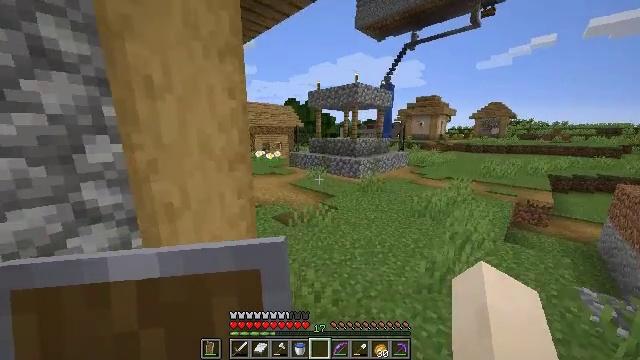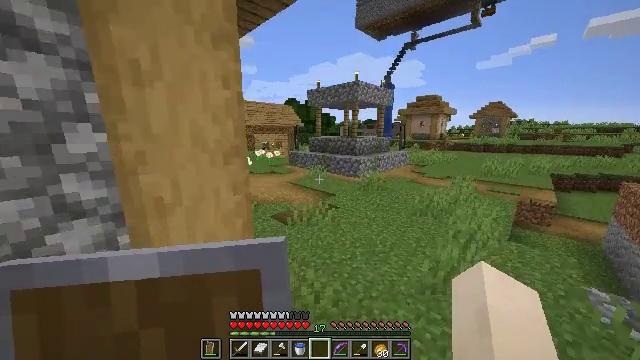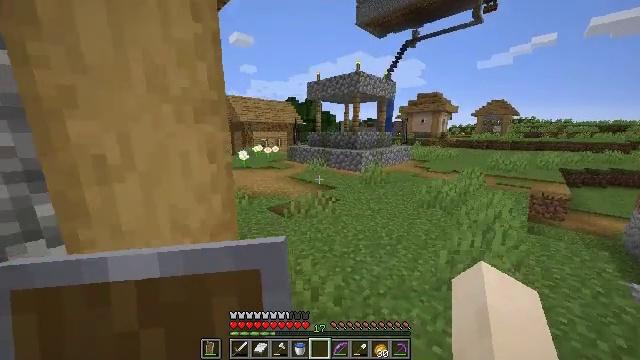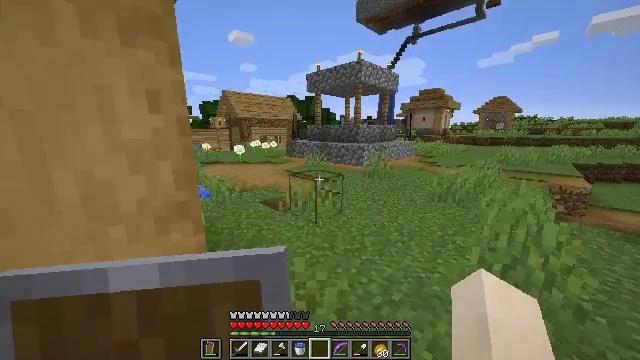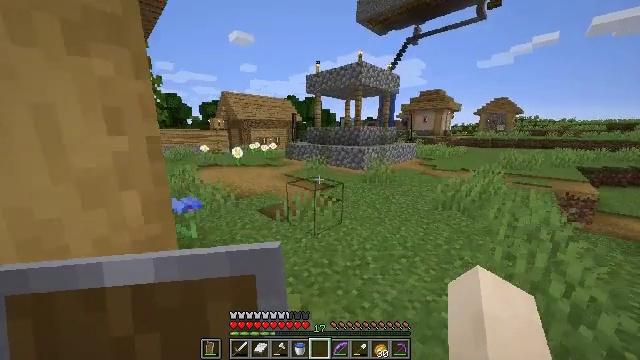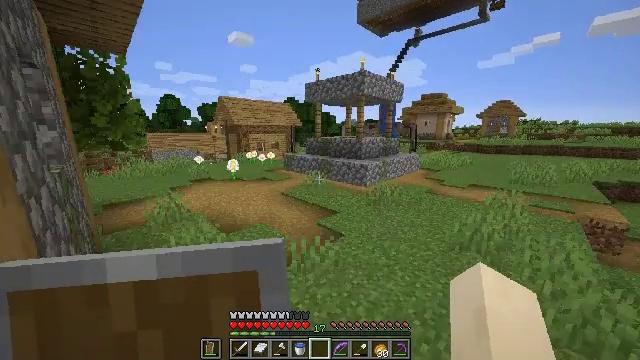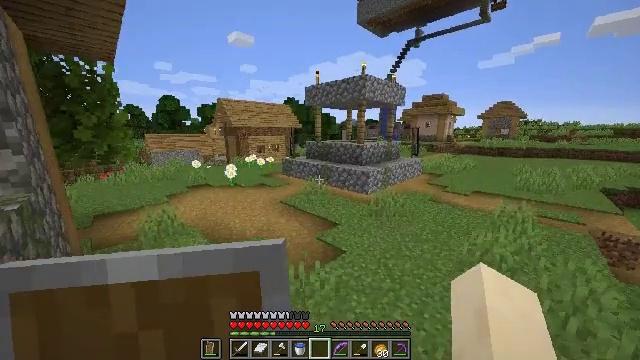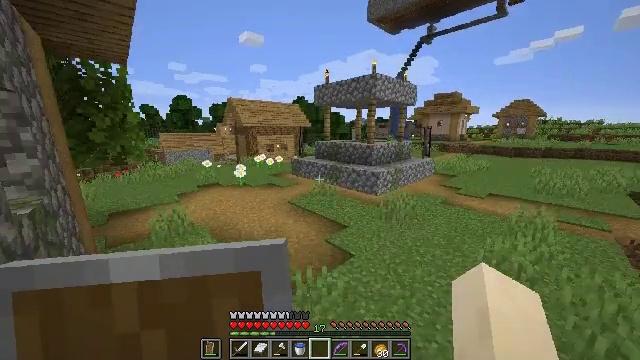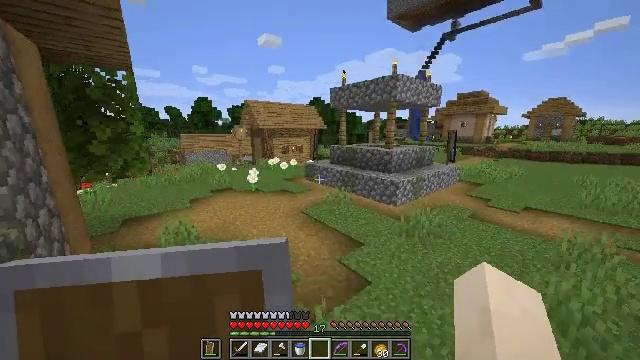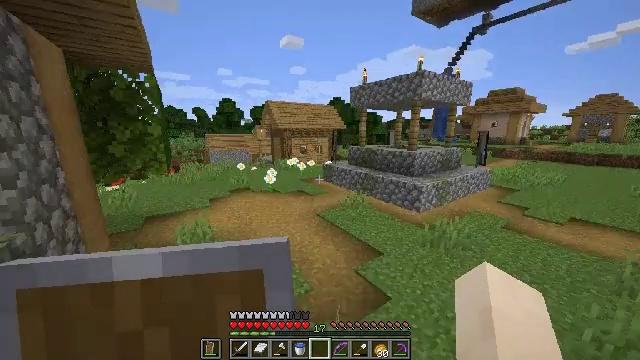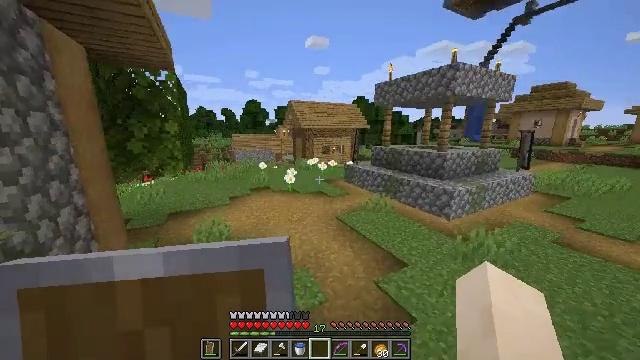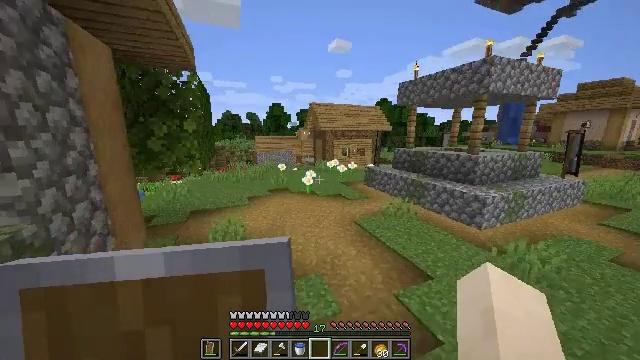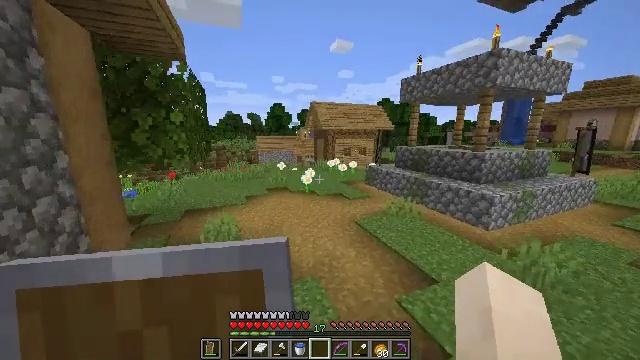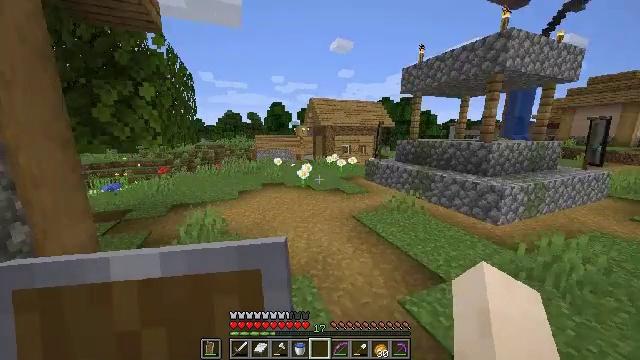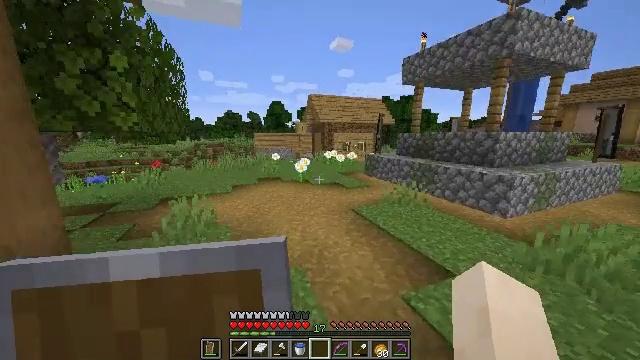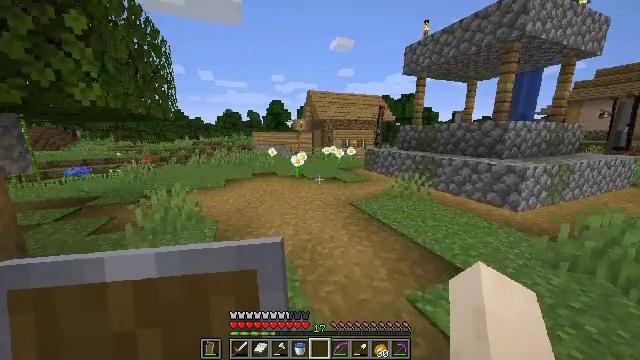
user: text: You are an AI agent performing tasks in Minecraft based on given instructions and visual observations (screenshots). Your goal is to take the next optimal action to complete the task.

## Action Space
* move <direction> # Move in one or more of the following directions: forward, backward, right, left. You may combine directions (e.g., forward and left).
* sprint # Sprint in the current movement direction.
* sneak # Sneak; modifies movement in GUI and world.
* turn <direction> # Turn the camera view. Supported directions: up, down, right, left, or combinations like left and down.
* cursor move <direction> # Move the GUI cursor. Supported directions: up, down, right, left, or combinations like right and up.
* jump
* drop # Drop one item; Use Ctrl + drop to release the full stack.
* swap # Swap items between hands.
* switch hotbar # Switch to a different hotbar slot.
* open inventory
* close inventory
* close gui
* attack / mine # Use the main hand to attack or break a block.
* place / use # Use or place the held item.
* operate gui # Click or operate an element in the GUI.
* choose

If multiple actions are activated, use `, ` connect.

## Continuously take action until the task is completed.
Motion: motion action
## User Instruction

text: Gather sand from the desert.
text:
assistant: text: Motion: move forward, jump
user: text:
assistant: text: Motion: move forward, jump
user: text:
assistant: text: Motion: move forward, jump
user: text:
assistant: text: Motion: move forward, jump
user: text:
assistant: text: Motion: move forward, jump
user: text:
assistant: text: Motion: move forward, jump
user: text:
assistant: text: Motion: move forward, turn left, jump
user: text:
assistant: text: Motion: move forward, turn left, jump
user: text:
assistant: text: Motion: move forward, turn left, jump
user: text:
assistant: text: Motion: move forward, turn left, jump
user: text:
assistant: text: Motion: move forward, turn left, jump
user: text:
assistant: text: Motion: move forward, jump
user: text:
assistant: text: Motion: move forward, jump
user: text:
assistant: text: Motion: move forward, jump
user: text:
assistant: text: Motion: move forward, jump
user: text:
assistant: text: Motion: move forward, jump
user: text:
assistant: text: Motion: move forward, jump
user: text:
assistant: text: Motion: move forward, jump
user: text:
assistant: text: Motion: move forward, jump
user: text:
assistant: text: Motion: move forward, jump
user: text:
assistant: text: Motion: move forward, jump
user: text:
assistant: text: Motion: move forward, jump
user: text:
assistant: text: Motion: move forward, jump
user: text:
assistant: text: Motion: move forward, jump
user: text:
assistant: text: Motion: move forward, jump
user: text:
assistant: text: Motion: move forward, jump
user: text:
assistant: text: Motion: move forward, jump
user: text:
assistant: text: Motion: move forward, jump
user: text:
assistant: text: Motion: move forward, jump
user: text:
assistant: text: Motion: move forward, jump